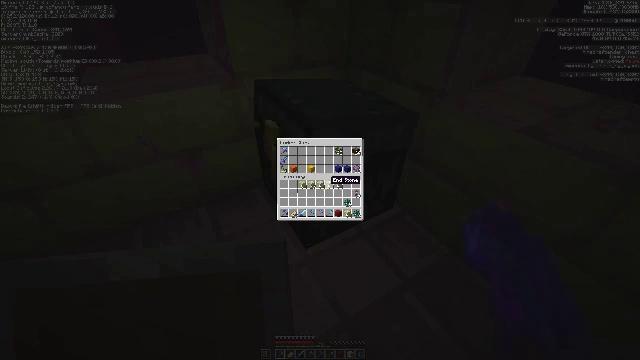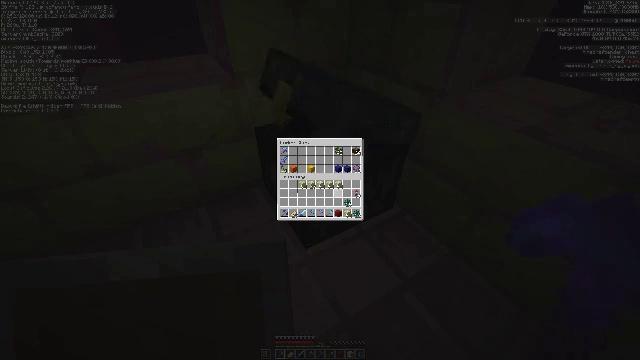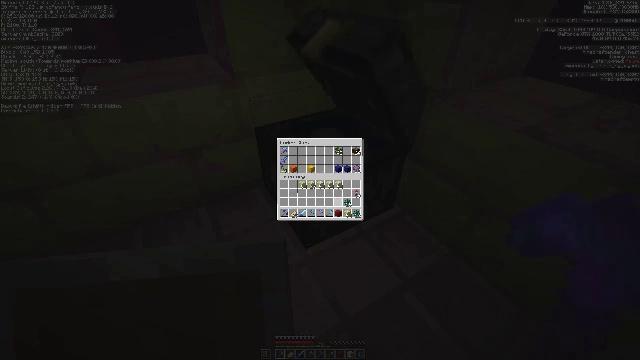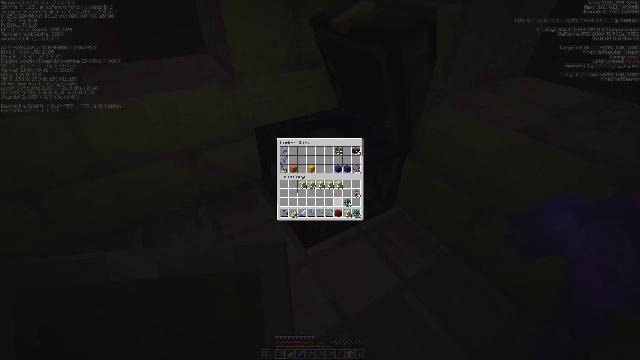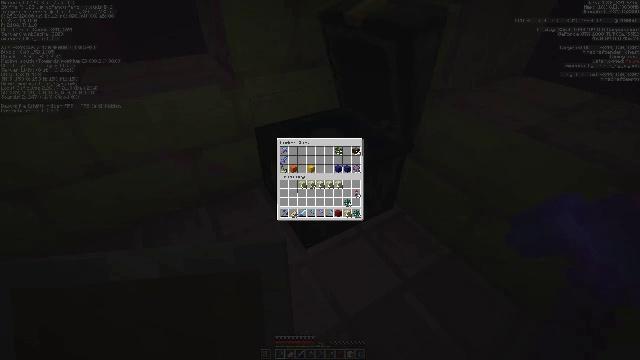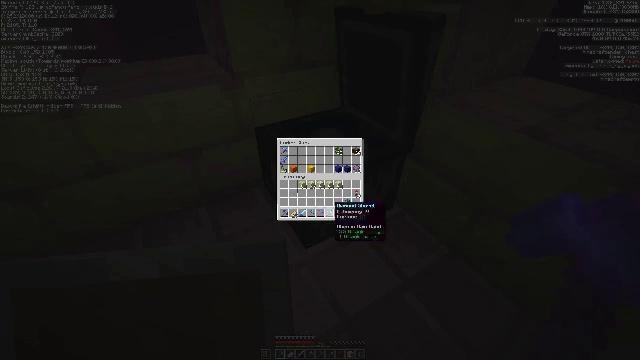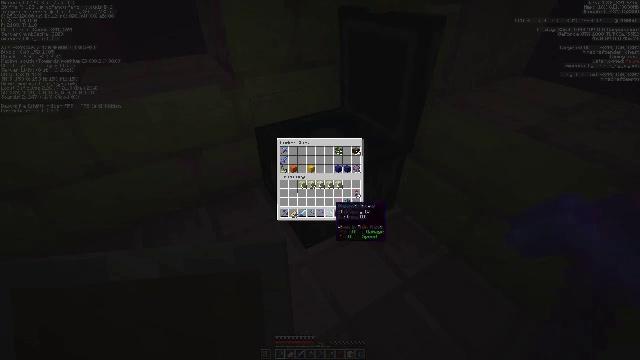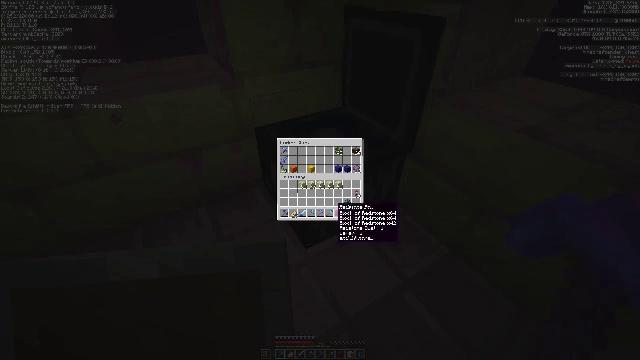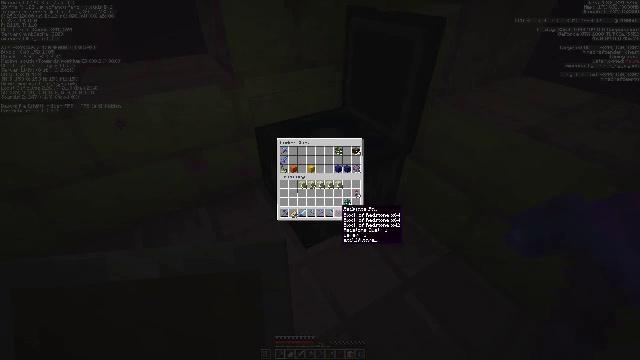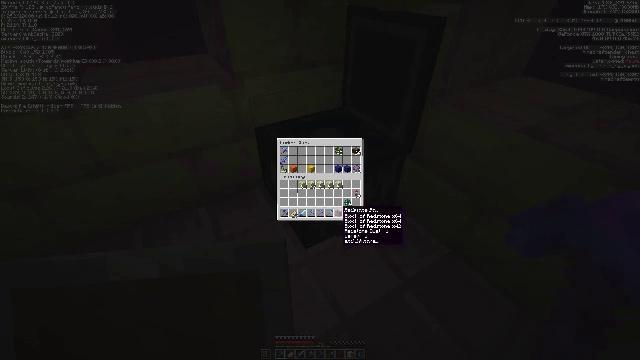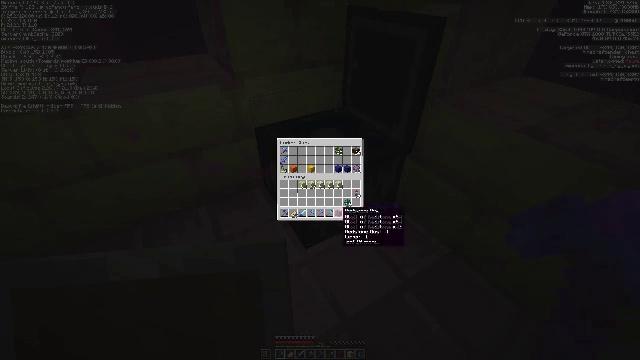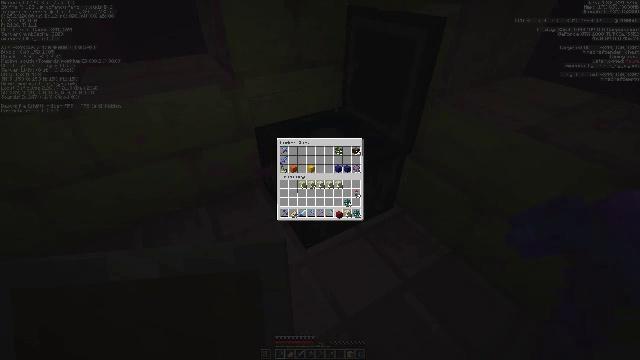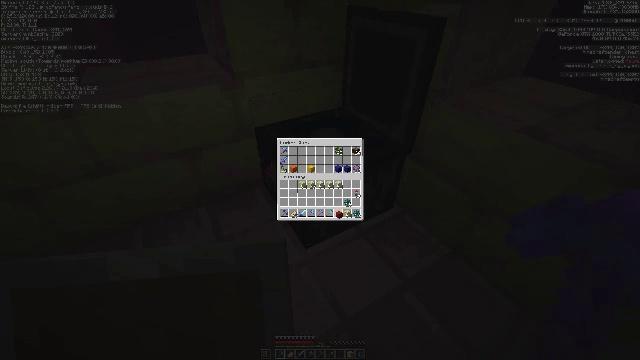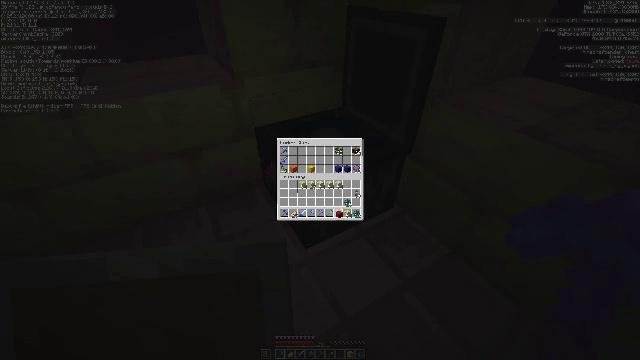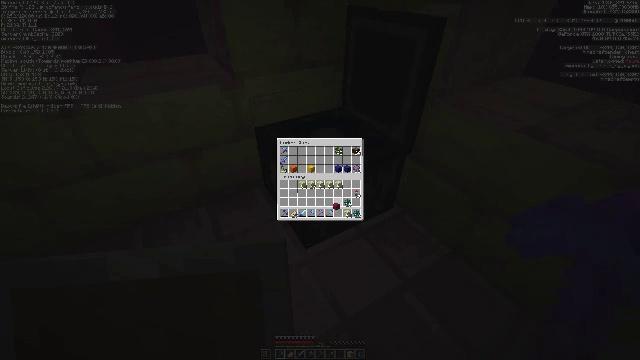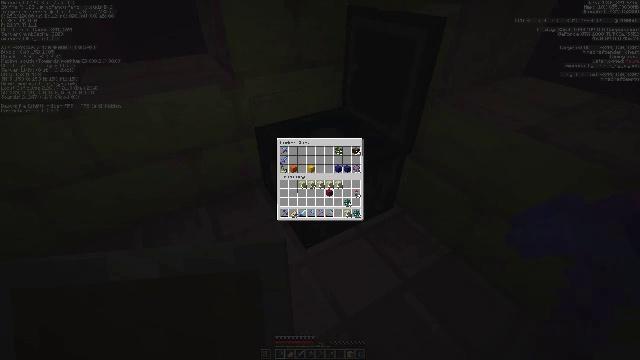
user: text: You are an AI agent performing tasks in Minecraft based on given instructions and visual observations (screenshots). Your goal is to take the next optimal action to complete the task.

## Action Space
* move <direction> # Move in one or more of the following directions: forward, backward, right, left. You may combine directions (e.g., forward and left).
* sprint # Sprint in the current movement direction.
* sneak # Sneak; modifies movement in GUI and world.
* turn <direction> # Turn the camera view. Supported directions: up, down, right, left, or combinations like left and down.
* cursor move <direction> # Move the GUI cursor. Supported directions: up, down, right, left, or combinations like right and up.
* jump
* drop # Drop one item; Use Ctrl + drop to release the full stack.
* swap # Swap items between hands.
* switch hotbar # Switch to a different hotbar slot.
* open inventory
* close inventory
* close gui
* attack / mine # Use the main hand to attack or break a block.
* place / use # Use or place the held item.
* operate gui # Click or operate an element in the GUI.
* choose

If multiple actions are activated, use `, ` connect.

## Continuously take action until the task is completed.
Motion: motion action
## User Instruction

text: Left click on the ender chest to mine.
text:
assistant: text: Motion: turn right and down
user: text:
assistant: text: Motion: turn down
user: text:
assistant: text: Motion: no_op
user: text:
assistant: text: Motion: turn down
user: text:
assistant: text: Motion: no_op
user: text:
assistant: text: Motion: no_op
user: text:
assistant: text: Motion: no_op
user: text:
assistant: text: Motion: turn right
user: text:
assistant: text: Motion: no_op
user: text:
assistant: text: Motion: no_op
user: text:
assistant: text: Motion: attack / mine
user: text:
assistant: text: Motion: attack / mine
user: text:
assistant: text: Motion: attack / mine
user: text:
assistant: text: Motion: turn up
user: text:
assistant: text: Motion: turn left and up
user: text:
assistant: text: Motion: turn left and up
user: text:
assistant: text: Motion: turn left and up
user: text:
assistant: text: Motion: no_op
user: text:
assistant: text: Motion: no_op
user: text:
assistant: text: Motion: no_op
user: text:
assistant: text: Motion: no_op
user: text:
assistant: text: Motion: no_op
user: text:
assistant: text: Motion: attack / mine
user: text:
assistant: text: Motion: attack / mine
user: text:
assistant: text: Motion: attack / mine
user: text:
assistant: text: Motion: no_op
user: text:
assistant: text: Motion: no_op
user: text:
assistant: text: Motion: no_op
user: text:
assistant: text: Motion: open inventory
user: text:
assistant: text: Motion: open inventory